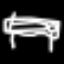
Label: bed